Question: I'm really working hard on this thing but I can't figure out how to create this through CSS.
Basically on this <URL> or where it says Receive our newsletter.
Does anybody have a club? I'm lost!
Here is some code:
'''
.main-content {
position:relative;
z-index:100;
padding:1em 0 8.5em 0;
background:#fff;
}
.main-content p {
color:#555;
}
.site-wrap {
position:relative;
min-height:100%;
}
'''

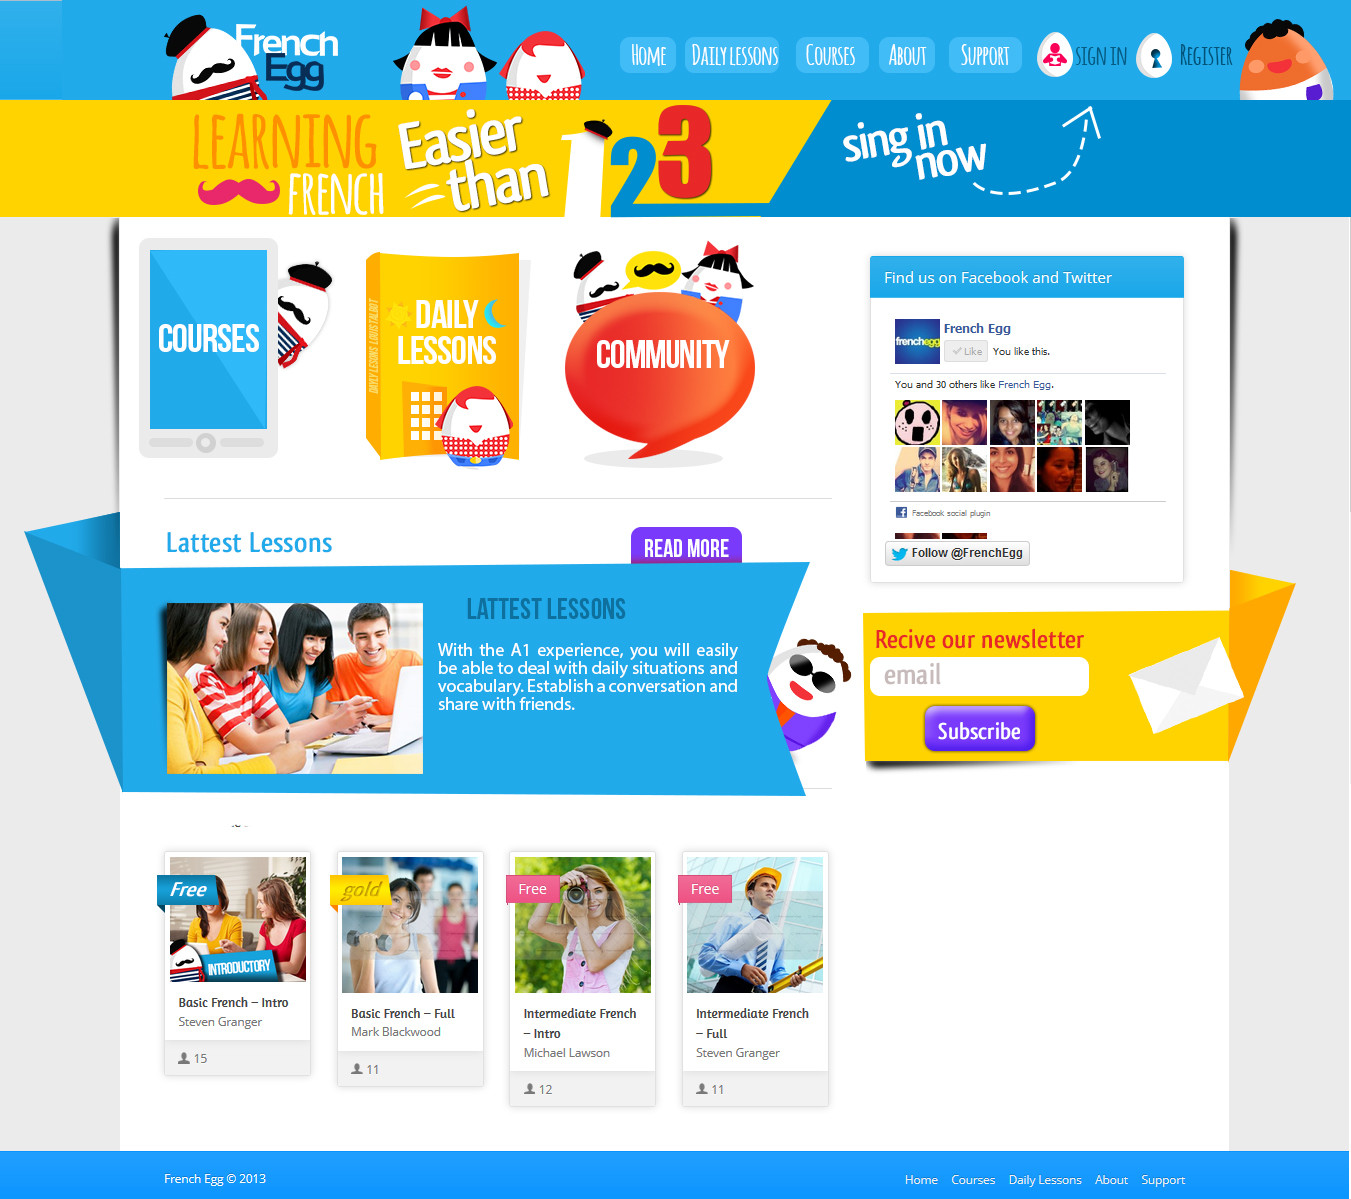
Answer: What I would recommend doing is creating a div in the background that looks like this:
HTML:
'''
<div id="backgrounddiv">
</div>
'''
So the HTML is really easy. Don't put anything in those divs. Now for the CSS:
CSS:
'''
#backgrounddiv {
length:100%; //spans length of page
width:100%; //spans width of page
z-index:1; //makes sure background is behind all the other objects
background-color: #000; //black background
position: absolute; //isn't affected or doesn't get affected by other elements
}
'''